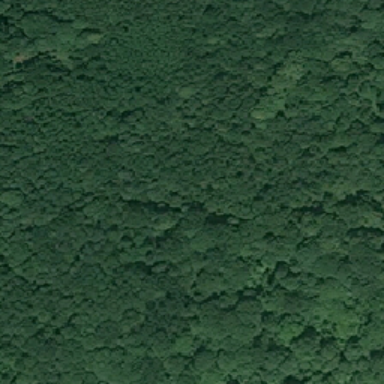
A narrow river runs through the thick green forest .